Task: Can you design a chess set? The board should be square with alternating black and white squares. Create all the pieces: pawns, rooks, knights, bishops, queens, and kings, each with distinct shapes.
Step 4062:
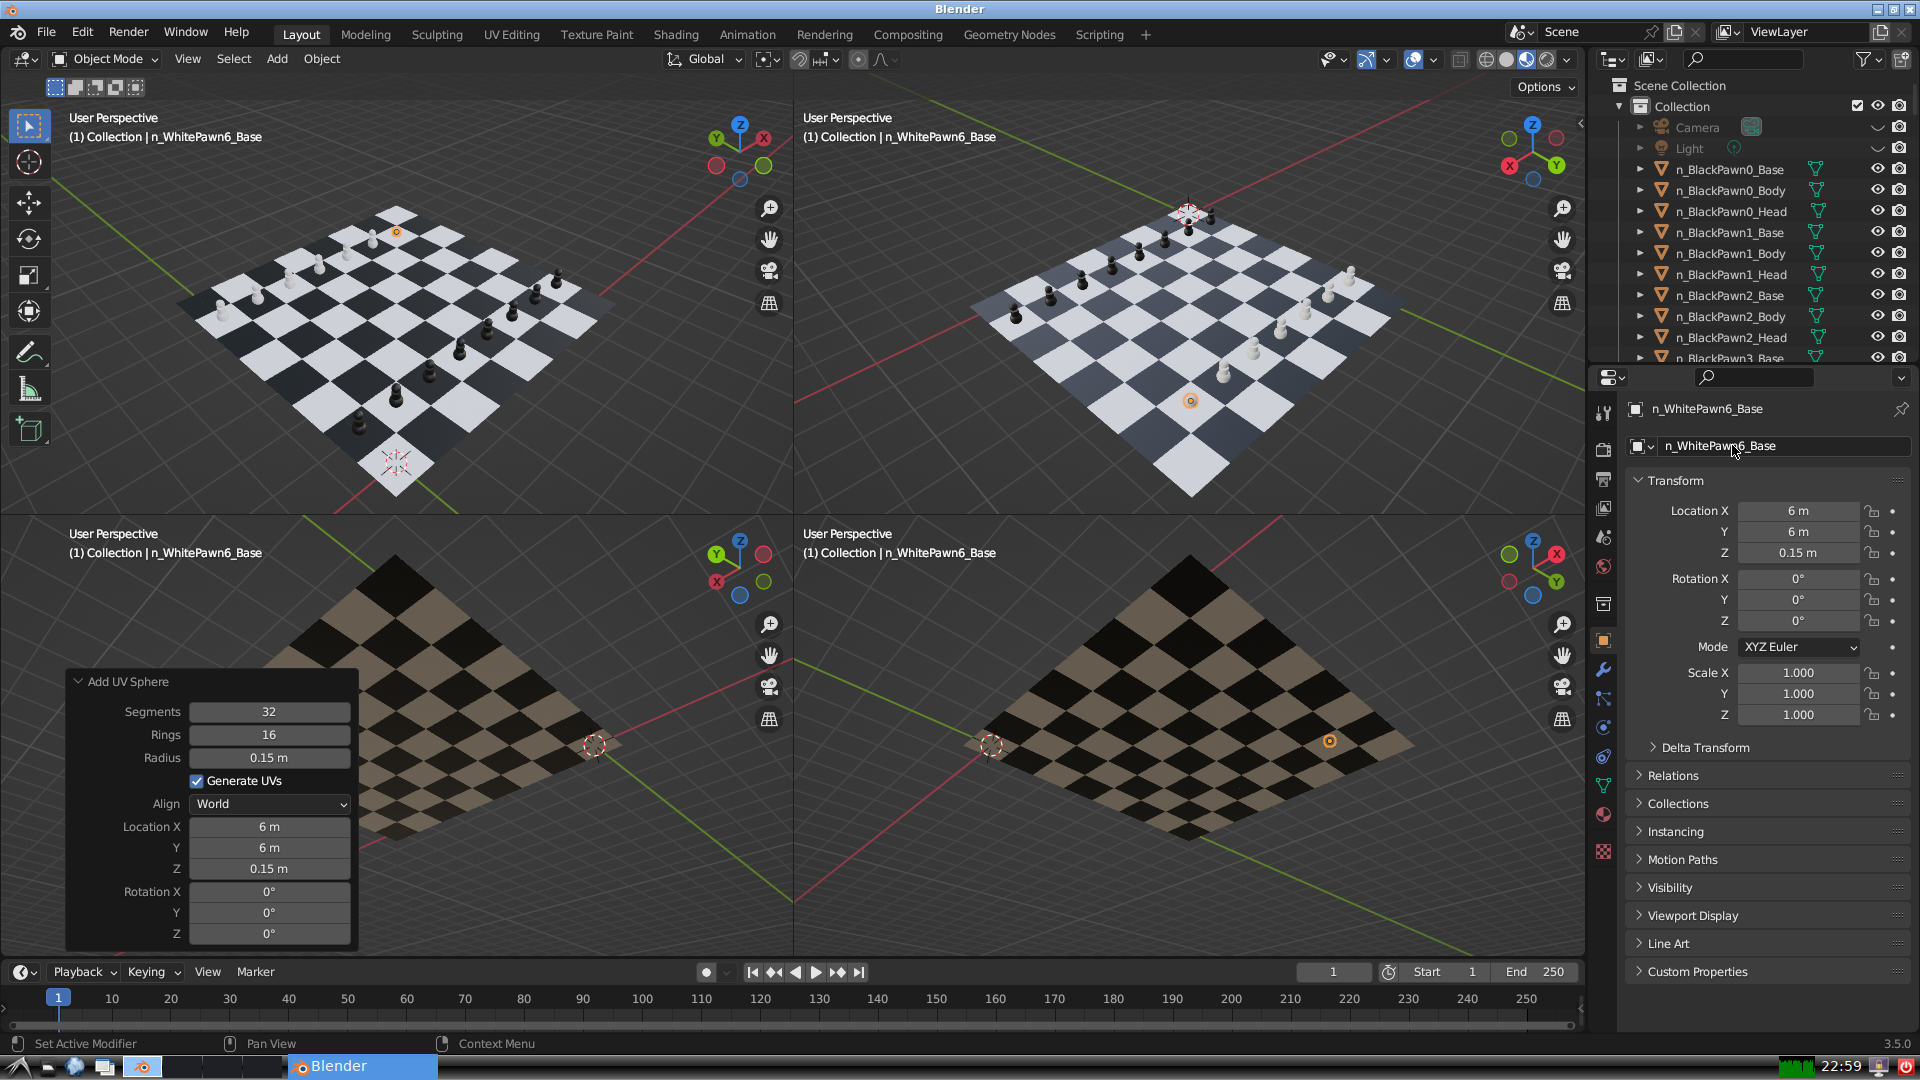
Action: {"mouse_move": [1603, 815]}